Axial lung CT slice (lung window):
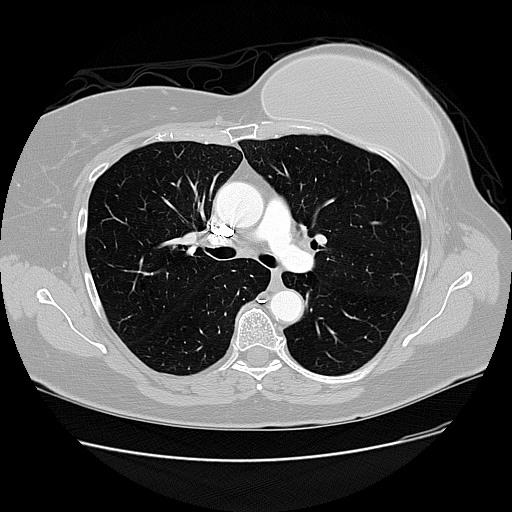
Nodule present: no